Question: I am implementing the progress dialog customization. In this I am adding the styles and colors.
'''
<style name="ProThemeOrange" parent="@android:style/Theme.Dialog">
<item name="android:alertDialogStyle">@style/CustomAlertDialogStyle</item>
<item name="android:textColorPrimary">#e6e6e6</item>
</style>
<style name="CustomAlertDialogStyle">
<item name="android:bottomDark">@color/yellow</item>
<item name="android:bottomMedium">@color/yellow</item>
<item name="android:centerBright">@color/yellow</item>
<item name="android:centerDark">@color/yellow</item>
<item name="android:centerMedium">@color/yellow</item>
<item name="android:fullBright">@color/yellow</item>
<item name="android:fullDark">@color/yellow</item>
<item name="android:topBright">@color/yellow</item>
<item name="android:topDark">@color/yellow</item>
</style>
'''
And I am adding the style to 'ProgressDialog'.
'''
ProgressDialog pd = new ProgressDialog(this, R.style.ProThemeOrange);
'''
I am getting the background color but on the top of progress dialog I'm getting black Color.

<URL>
I need total background color as crimsonred.
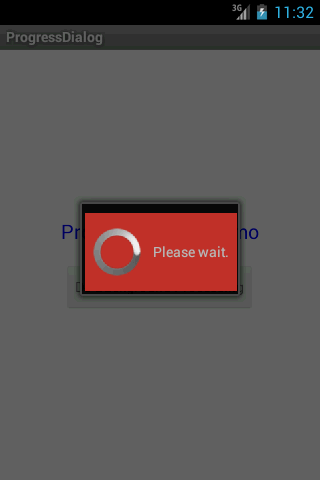
Answer: '''
<RelativeLayout xmlns:android="http://schemas.android.com/apk/res/android"
xmlns:tools="http://schemas.android.com/tools"
android:layout_width="match_parent"
android:layout_height="match_parent"
tools:context=".MainActivity" >
<RelativeLayout
android:layout_width="135dp"
android:layout_height="56dp"
android:layout_alignParentTop="true"
android:layout_centerHorizontal="true"
android:layout_marginTop="146dp"
android:background="#e64b3c"
android:orientation="horizontal" >
<ProgressBar
android:id="@+id/progressBar1"
android:layout_width="wrap_content"
android:layout_height="wrap_content" />
<TextView
android:id="@+id/textView1"
android:layout_width="wrap_content"
android:layout_height="wrap_content"
android:layout_centerVertical="true"
android:layout_toRightOf="@+id/progressBar1"
android:text="Please wait..." />
</RelativeLayout>
'''